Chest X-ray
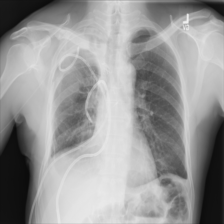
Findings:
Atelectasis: negative
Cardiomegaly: negative
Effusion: negative
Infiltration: negative
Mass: negative
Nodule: negative
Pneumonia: negative
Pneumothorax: negative
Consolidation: negative
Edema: negative
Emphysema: negative
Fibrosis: negative
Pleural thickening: negative
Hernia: negative